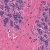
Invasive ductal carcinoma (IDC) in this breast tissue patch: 0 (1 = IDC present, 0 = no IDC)